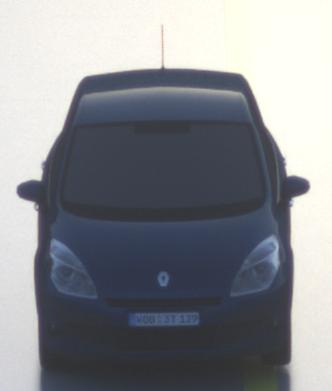
Make: Renault
Model: Scénic 1.6 16V 110
Detailed model: Scénic (III)
Model produced from: 2009/06
Model produced until: 2010/08
Doors: 5
Color: blue
Road condition: wet road
Daytime: sunrise or sunset
Contrast: low contrast